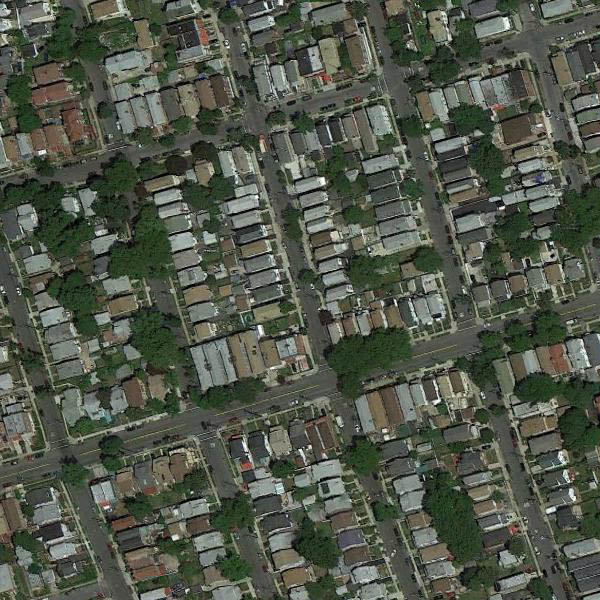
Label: DenseResidential